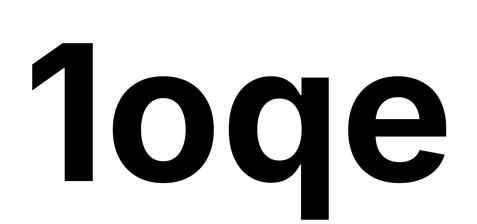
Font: Inter_Bold